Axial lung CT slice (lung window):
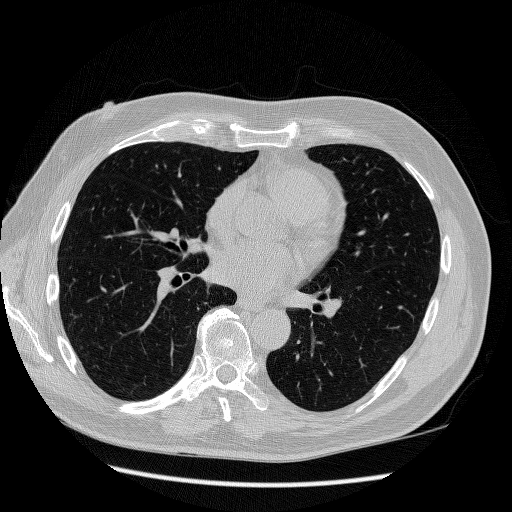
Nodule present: no